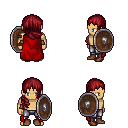
a pixel art fantasy rpg character, male body template, human, tanned skin, red cape, metal pants, brunette right-swept hairstyle, cloth bracers, brown shoes, shield, four views (front, back, left, right), 2x2 character sprite sheet, small pixel art, hard edges, no anti-aliasing